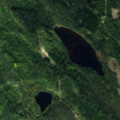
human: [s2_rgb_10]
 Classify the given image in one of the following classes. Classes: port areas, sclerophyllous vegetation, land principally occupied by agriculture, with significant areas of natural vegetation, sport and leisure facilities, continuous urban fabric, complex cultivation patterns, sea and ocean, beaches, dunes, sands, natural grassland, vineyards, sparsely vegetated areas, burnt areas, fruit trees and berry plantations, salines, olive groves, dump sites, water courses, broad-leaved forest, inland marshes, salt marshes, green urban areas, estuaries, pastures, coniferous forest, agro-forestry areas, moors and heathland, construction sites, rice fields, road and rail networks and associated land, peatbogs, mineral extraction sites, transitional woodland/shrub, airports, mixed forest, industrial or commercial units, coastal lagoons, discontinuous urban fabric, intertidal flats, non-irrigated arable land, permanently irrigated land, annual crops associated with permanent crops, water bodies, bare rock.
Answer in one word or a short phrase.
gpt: coniferous forest, mixed forest